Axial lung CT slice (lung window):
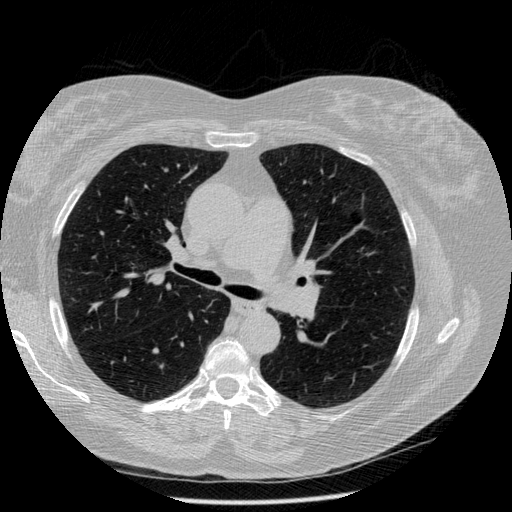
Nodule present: no